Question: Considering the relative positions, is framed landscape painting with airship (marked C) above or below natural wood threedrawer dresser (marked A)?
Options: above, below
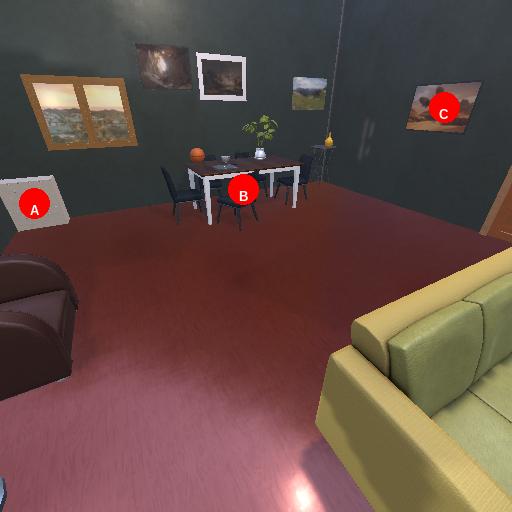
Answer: above